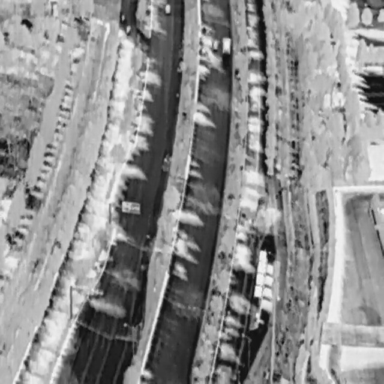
There are three objects shown in the infrared image, including an OtherVehicle, and two Cars.